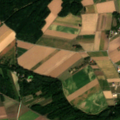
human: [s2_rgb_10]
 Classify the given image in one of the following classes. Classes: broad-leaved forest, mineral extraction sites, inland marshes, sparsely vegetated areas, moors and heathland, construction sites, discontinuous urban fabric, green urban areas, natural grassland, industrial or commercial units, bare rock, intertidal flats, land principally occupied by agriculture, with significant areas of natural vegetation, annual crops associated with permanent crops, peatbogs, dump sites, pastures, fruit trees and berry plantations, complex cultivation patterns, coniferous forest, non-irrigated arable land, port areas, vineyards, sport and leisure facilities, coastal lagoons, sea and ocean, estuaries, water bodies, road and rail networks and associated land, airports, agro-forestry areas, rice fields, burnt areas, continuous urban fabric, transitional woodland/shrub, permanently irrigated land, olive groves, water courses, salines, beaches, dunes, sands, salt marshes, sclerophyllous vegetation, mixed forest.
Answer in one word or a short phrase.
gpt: discontinuous urban fabric, non-irrigated arable land, complex cultivation patterns, broad-leaved forest